Question: I am using Xcode 4.5 and trying to add keys to info.plist (using command from drop down list, or click on button).
The problem is that the plist don't add any extra keys that I need. It updates just when I switch between tabs: summary and build settings. I mean when I add new row to plist it has to add it to itself, in my case it don't do it. I don't see any updates in runtime. Have you got the same issues?
I have attached file where I at. When I press this button nothing happen with my plist, but the plist should add new row (key that will be stored in xml) as I think.

I also have added <URL> how it works.
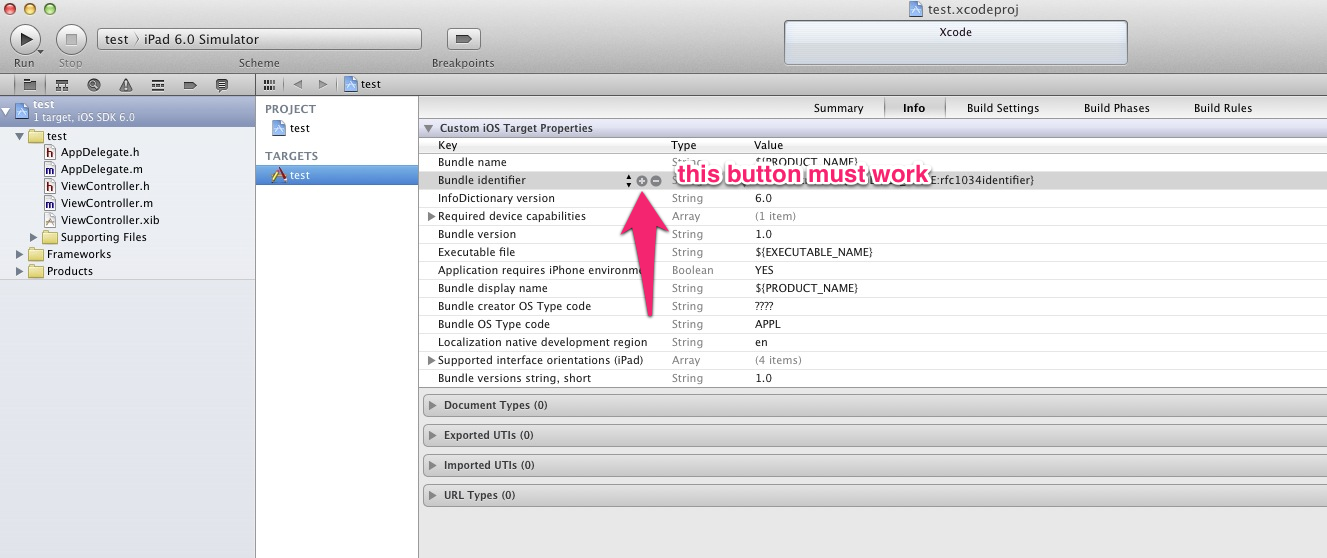
Answer: You are trying to use the app's 'info.plist' which has a fixed set of supported values.
I think you need to add a custom plist to your Xcode project, which can hold whatever values you want.